Interaction volume radius: 5 \u00c5
Interaction volume height: 20 \u00c5
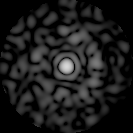
Disorder parameter: 0.836